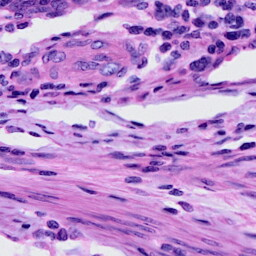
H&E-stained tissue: Cervix